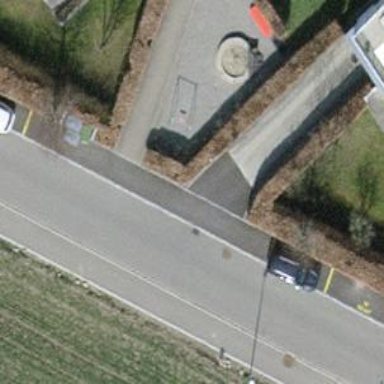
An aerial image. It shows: Hedge barrier.